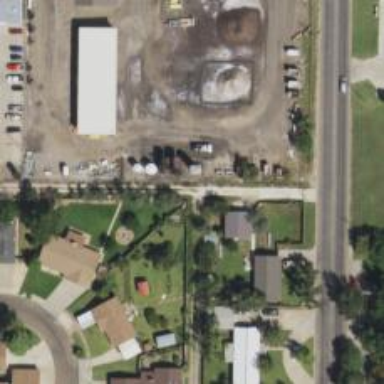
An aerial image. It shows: Alley classified as service road.